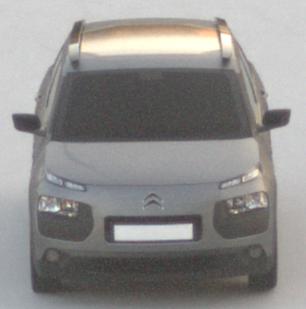
Make: Citroen
Model: C4 Cactus PureTech 75
Detailed model: C4 Cactus
Model produced from: 2014/09
Model produced until: 2015/03
Doors: 5
Color: gray
Road condition: dry road
Daytime: sunrise or sunset
Contrast: low contrast